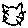
Label: cat